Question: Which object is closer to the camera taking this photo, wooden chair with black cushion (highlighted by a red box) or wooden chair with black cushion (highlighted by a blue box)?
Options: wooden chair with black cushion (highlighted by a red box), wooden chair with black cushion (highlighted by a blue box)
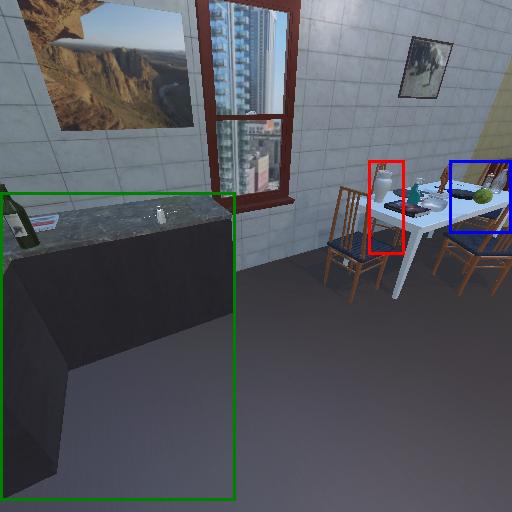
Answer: wooden chair with black cushion (highlighted by a red box)